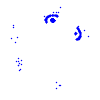
Particle: electron